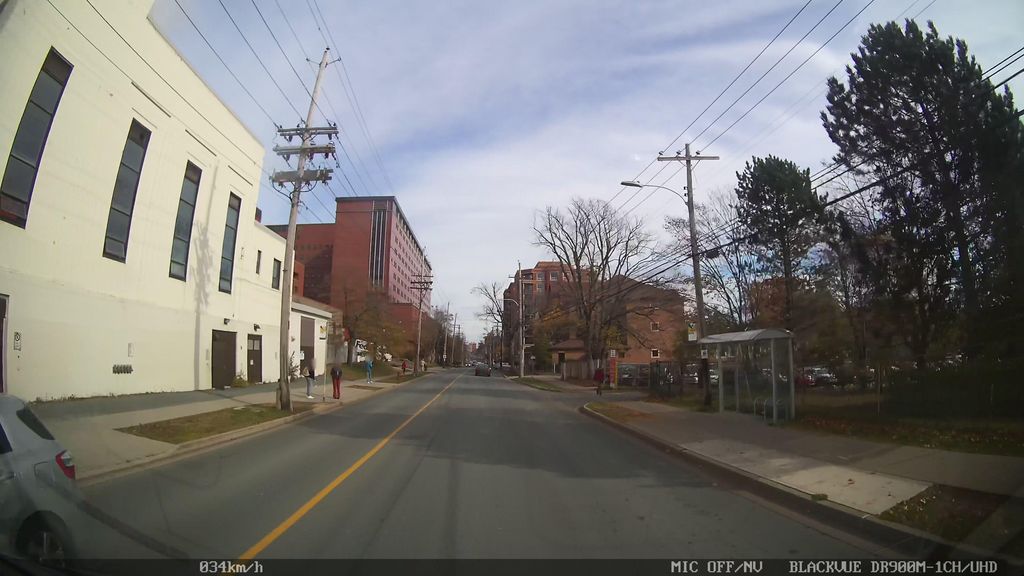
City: halifax